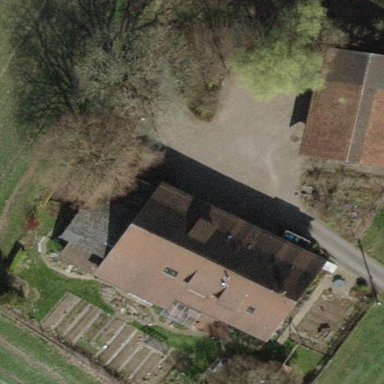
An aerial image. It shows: Farmyard area.